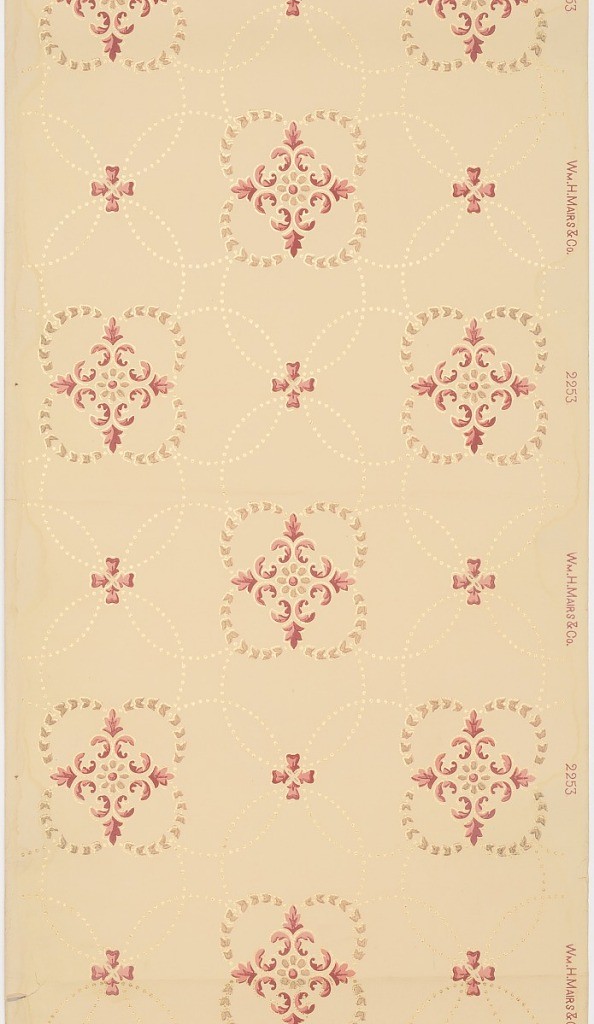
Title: Ceiling paper
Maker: William H. Mairs and Company, Brooklyn, New York
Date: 1905–1915
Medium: Machine-printed paper, textured, liquid mica
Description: In the foreground are red diamonds made up of stylized foliage and scrolls. Linking the four points of the diamond are gold semi-circles of stylized leaves. Between these floral medallion motifs are small, stylized flowers with four petals. In the background are concentric circles delineated by gold dots. The concentric circles connect the bigger floral motifs to the smaller floral motifs. Printed in shades of red and metallic gold on a light tan textured ground.